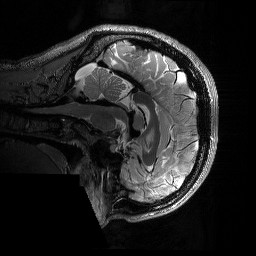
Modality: T2w
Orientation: sagittal
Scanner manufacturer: siemens
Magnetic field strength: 3 T
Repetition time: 3.2 s
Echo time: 0.565 s